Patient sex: M
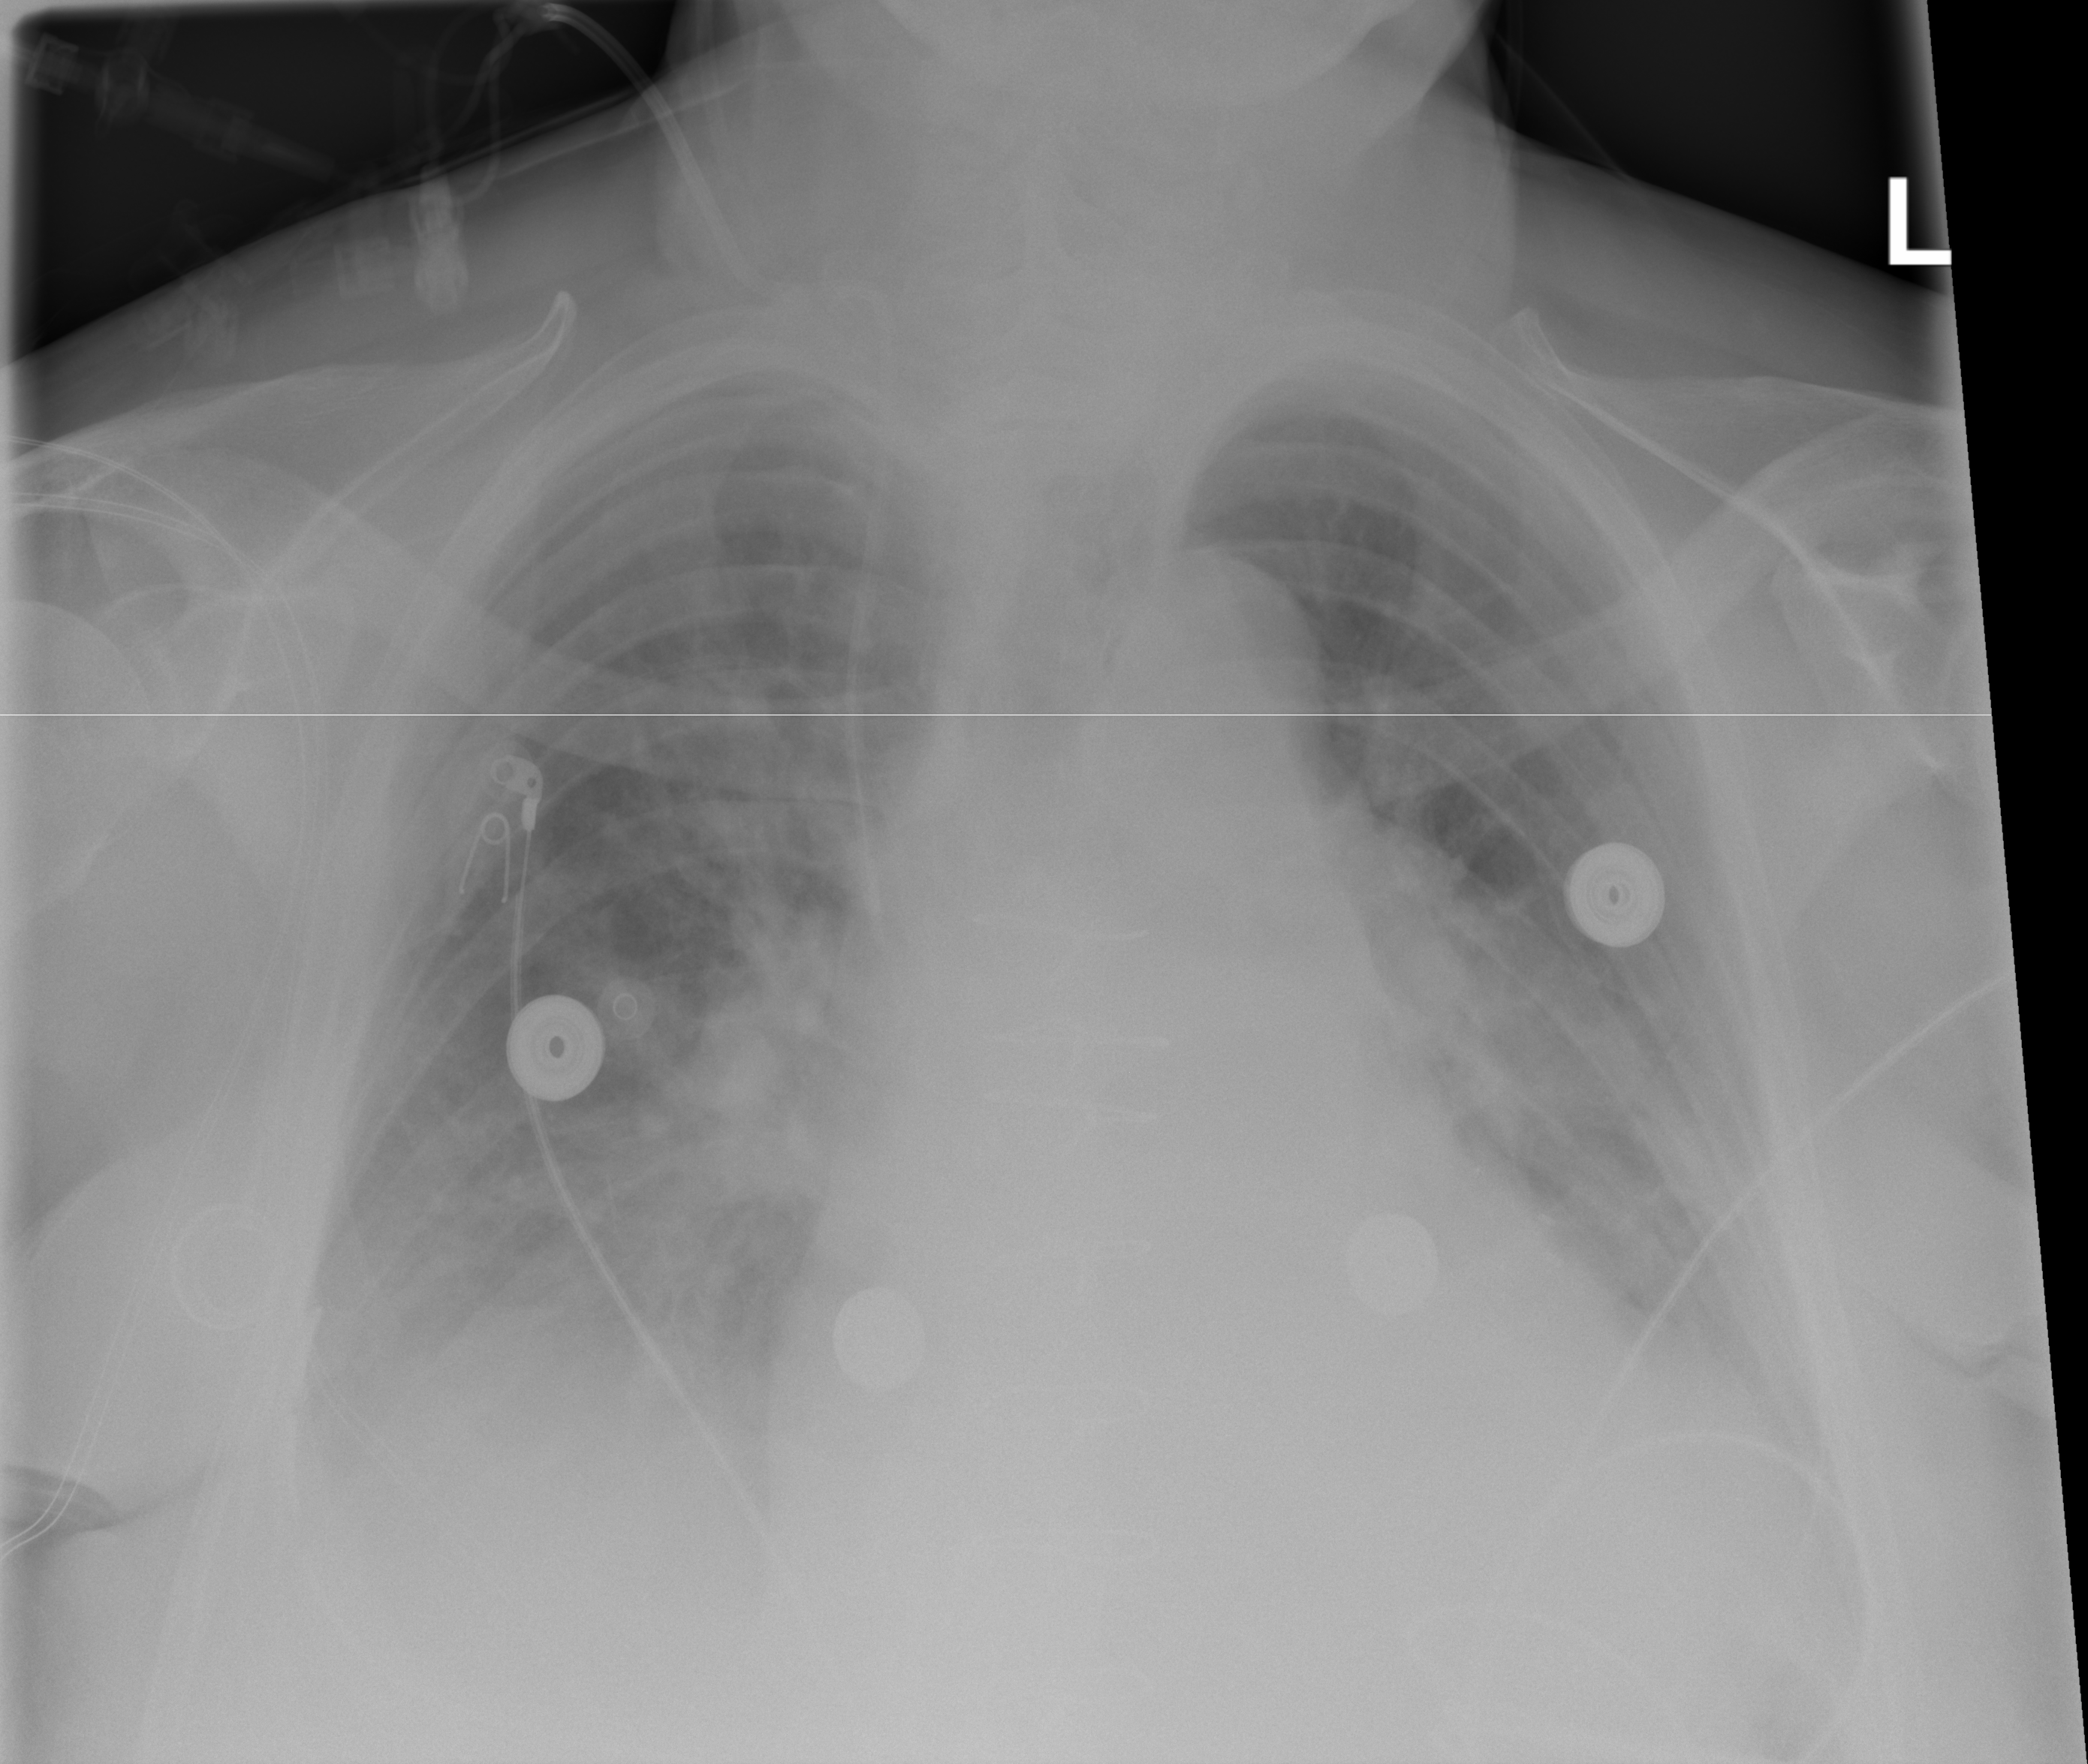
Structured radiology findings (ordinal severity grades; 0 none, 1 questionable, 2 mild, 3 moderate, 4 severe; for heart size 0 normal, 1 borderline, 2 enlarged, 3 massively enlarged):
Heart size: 2
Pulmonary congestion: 2
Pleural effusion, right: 2
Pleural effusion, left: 2
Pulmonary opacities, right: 0
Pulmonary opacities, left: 0
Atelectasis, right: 2
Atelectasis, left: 2